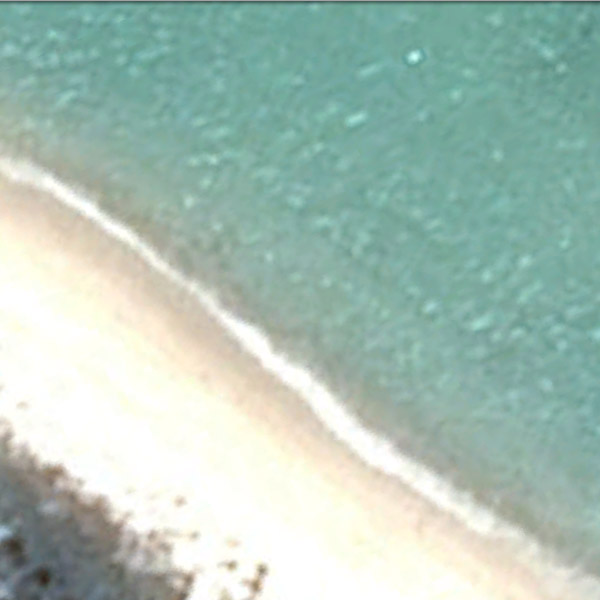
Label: Beach